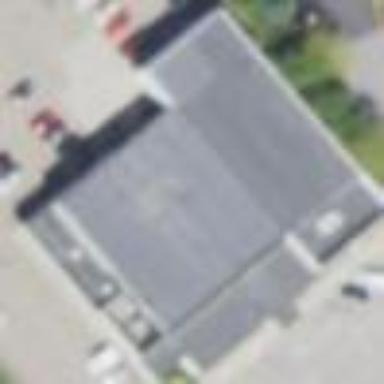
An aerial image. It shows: Building serving as post office.